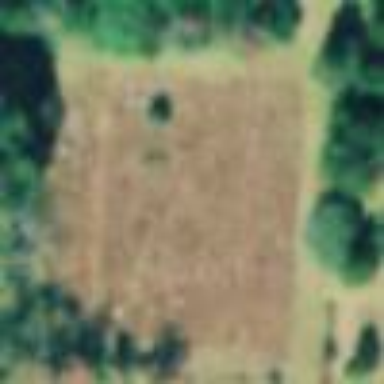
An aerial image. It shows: Cemetery.